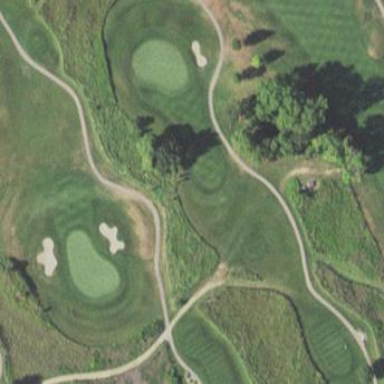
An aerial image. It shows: Grassy area designated as golf fairway.